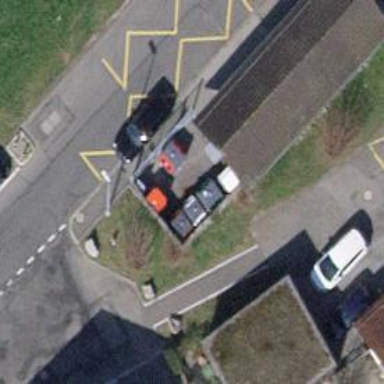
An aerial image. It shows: Recycling container for scrap metal at recycling facility.